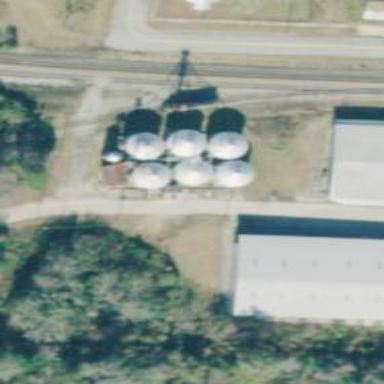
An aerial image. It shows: Silo.